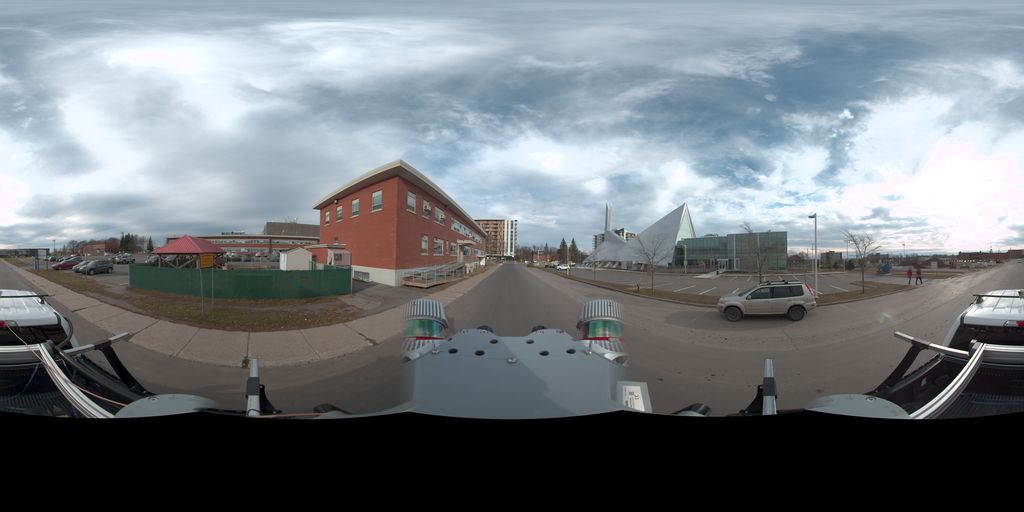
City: quebec_city